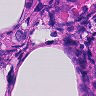
Metastatic tissue present: yes